Question: I have a weird problem with my 'Laravel-4 Authentication'. Only my first database line can login in my Laravel project, the others return false.
I use Authentication a bit different than expected. I don't have a username, only a password, which is also called 'code'. I also tried this with a username (as "party"), but that also doesn't seem to work.
I added a table "password_unh" (= password unhashed) to my database, of course this is not how it's supposed to be in the end, but it's to check my password (since my password table is hashed), and I also see this as my 'party'.
Here is my code (I put the code about 'party' in comment)
login.blade.php
'''
@extends("layout")
@section("content")
{{ Form::open([
"route" => "party/login",
"autocomplete" => "off"
]) }}
<!--{{ Form::label("party", "Party") }}
{{ Form::text("party", Input::get("party"), [
"placeholder" => "Christmas party Smith"
]) }}-->
{{ Form::label("code", "Code") }}
{{ Form::password("code") }}
@if($errors->has())
@foreach ($errors->all() as $error)
<div class='error'>{{ $error }}</div>
@endforeach
@endif
{{ Form::submit("login") }}
{{ Form::close() }}
@stop
@section("footer")
@parent
<script src="//polyfill.io"></script>
@stop
'''
UserController.php
'''
<?php
use Illuminate\Support\MessageBag;
class UserController extends Controller
{
public function loginAction() {
$errors = new MessageBag();
if ($old = Input::old("errors"))
{
$errors = $old;
}
$data = [
"errors" => $errors
];
if (Input::server("REQUEST_METHOD") == "POST")
{
$validator = Validator::make(Input::all(), [
//"party" => "required",
"code" => "required"
]);
if ($validator->passes())
{
$credentials = [
//"password_unh" => Input::get("party"),
"password" => Input::get("code")
];
if (Auth::attempt($credentials))
{
return Redirect::to('profile');
}
}
$data["errors"] = new MessageBag([
"code" => [
"Party and/or code invalid."
]
]);
//$data["party"] = Input::get("party");
return Redirect::route("party/login")
->withInput($data);
}
return View::make("party/login", $data);
}
}
'''
database users table

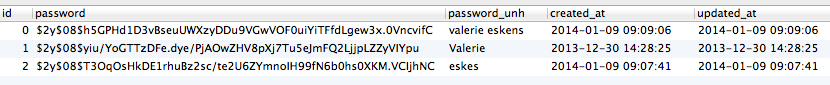
Answer: Actualy, you should have at least 'username' and 'password' field in '$credentials' array.
I can see you miss that in database table as well.